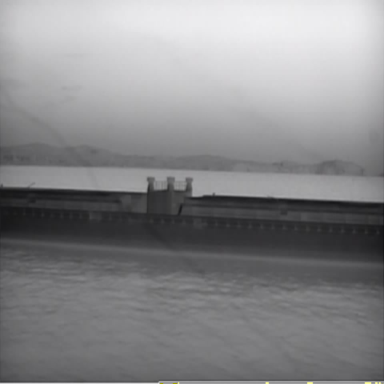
There is a liner in the infrared image.